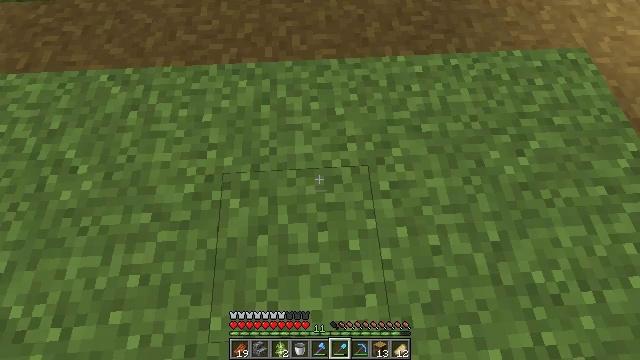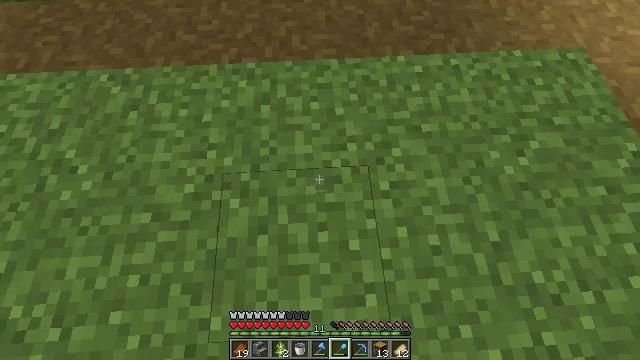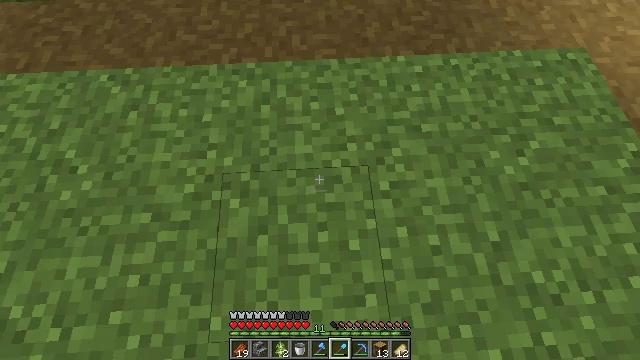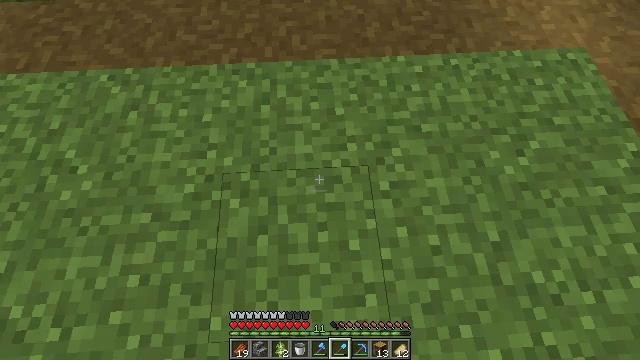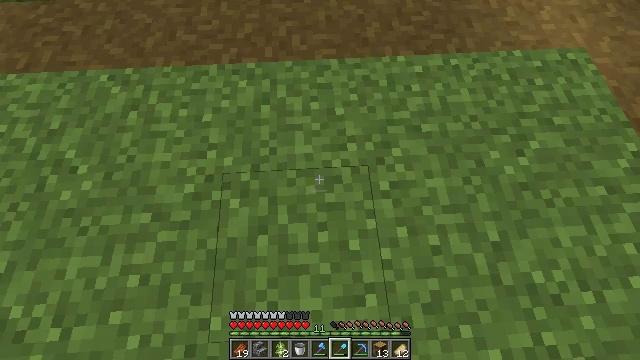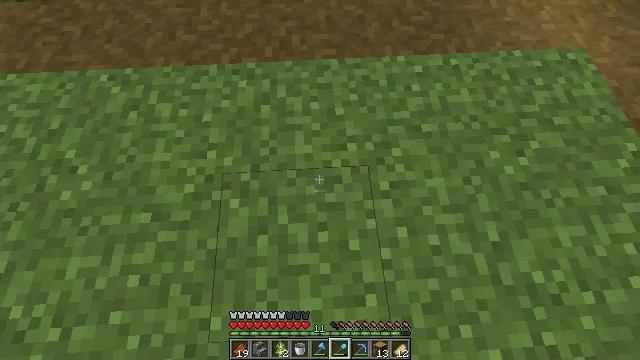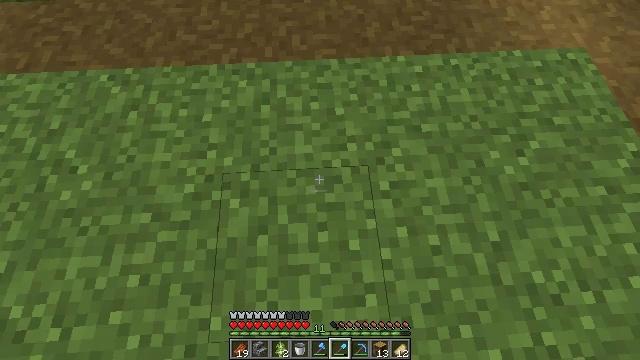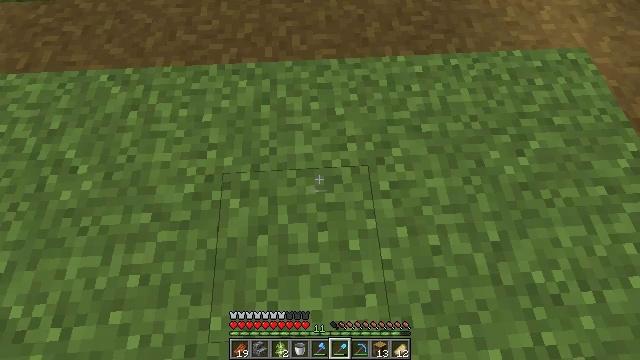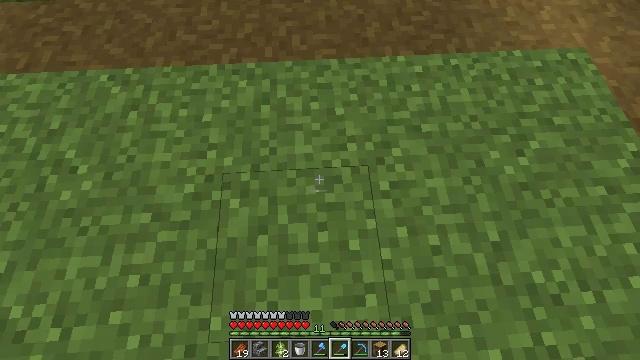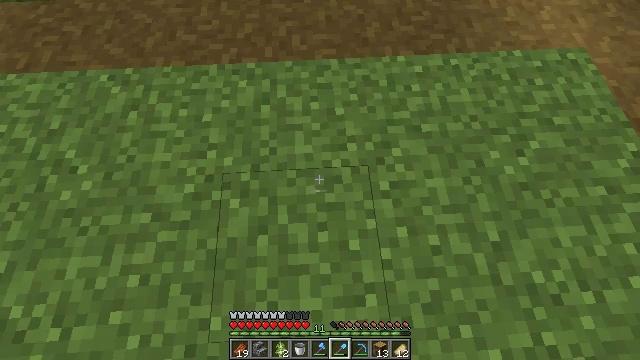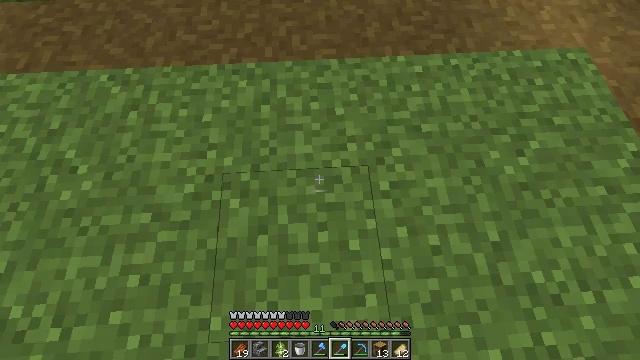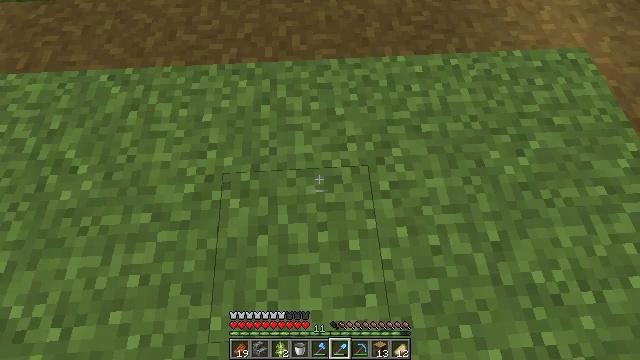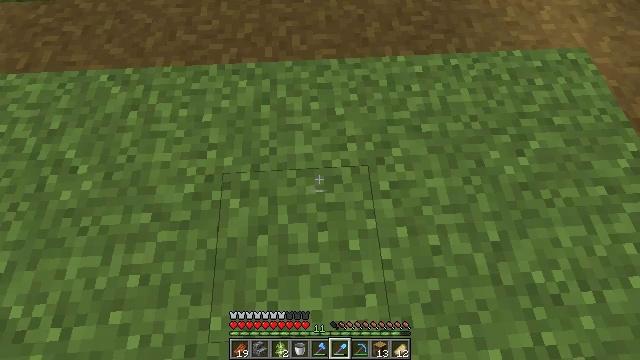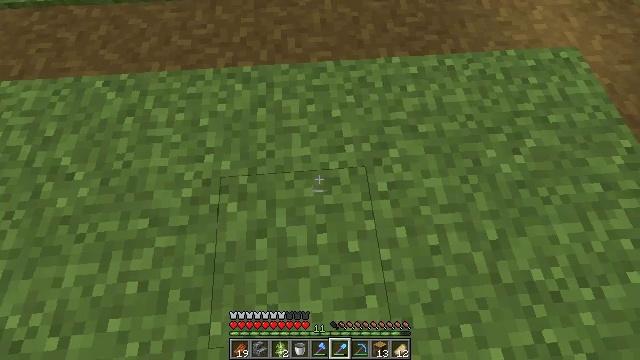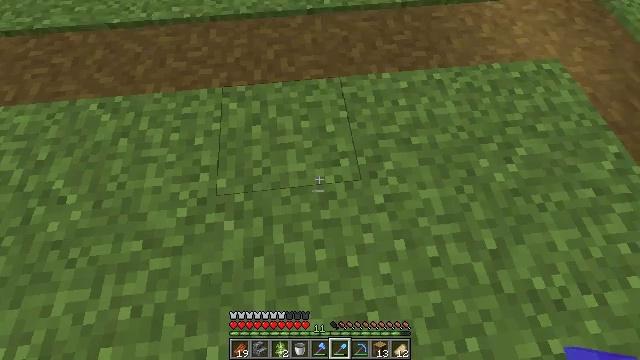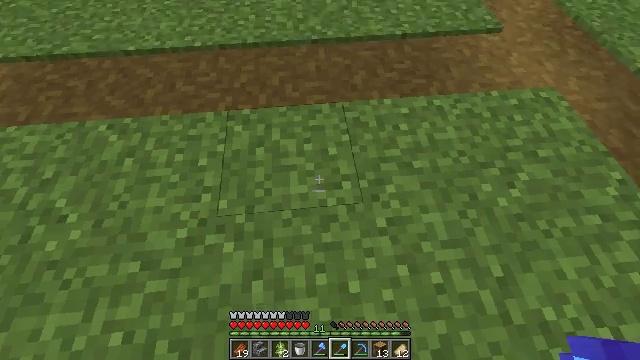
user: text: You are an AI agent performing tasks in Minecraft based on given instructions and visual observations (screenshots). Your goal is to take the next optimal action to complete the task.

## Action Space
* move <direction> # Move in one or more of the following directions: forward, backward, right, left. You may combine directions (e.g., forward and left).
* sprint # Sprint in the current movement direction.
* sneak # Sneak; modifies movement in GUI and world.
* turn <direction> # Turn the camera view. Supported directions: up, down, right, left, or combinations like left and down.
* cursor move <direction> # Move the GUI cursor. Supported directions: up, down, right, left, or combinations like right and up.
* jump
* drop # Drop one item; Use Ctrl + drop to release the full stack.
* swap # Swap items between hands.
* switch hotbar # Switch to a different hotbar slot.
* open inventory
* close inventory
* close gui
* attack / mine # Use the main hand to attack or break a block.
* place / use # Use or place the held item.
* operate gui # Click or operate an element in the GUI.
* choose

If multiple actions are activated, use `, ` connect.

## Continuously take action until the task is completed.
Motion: motion action
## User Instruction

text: Harvest carrots from the farmland.
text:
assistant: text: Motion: no_op
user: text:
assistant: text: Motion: no_op
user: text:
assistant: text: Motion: no_op
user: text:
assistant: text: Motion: no_op
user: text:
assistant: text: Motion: no_op
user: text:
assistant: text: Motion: no_op
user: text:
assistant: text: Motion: no_op
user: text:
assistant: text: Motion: no_op
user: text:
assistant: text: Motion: no_op
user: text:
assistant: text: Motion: no_op
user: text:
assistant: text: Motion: no_op
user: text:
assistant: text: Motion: no_op
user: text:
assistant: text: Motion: turn right
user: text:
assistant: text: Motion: turn right and up
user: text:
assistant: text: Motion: turn up
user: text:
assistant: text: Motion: turn left and up
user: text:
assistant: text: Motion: turn left and up
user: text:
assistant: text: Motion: turn up
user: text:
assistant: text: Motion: turn up
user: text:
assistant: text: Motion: turn up
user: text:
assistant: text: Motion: turn up
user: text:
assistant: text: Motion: turn up
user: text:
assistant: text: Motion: turn left and up
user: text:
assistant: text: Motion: turn left and up
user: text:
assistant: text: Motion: turn left and up
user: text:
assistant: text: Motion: no_op
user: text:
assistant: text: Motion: no_op
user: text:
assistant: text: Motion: no_op
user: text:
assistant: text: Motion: no_op
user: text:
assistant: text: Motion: no_op